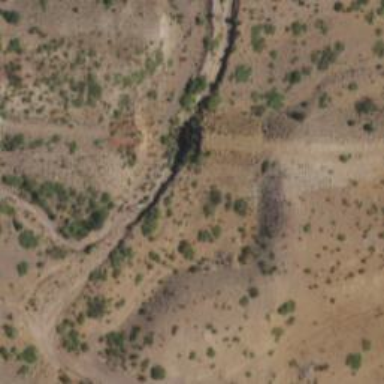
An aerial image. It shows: Abandoned railway.